Question: English text is getting displayed as squares.
On one of our users boxes, we are getting this weird behavior. He is on Windows 7 64 bit + decent Video Card. And he started to have that problem quite recently.
I have checked Language settings on the box and it seems to be fine
See the screenshot below, never seen this before. It is not only our WPF forms, it is any WPF form (below is simple window with Label/Text and Button in English).

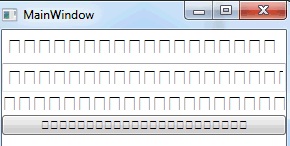
Answer: Make sure the font you are using is installed in Windows/Fonts.